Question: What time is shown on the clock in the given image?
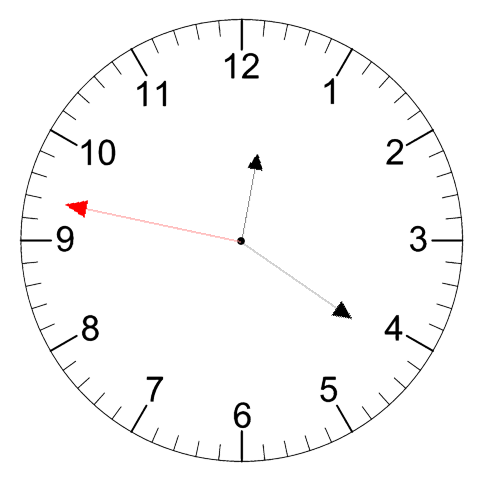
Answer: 12:20:47